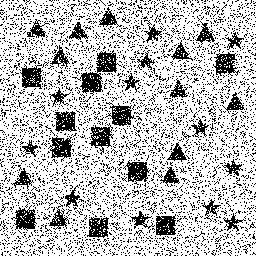
Squares: 12
Triangles: 12
Stars: 12
Total shapes: 36